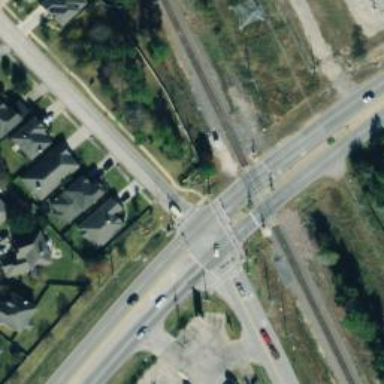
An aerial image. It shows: Crossing with line markings on the road.